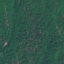
Land use / land cover: Forest